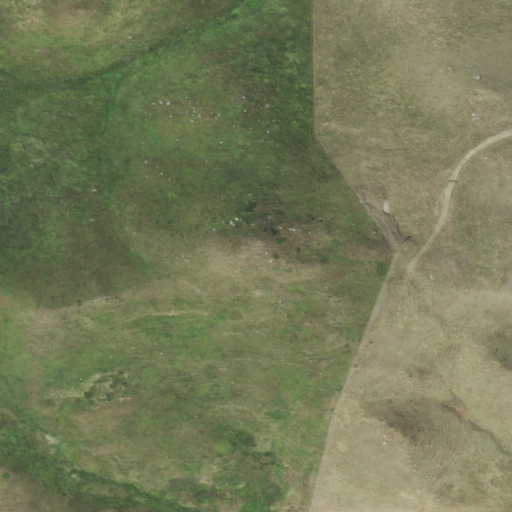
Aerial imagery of mountain in South Dakota named Medicine Butte containing grassland, open development, and low intensity development